Question: I have a UIView subclass that I'm drawing a PDF onto (using a CATiledLayer). I also need to draw on a specific region of that PDF, however the coordinate plane of the CATiledLayer when using CG to draw is way screwy.
See image:

I have a point (200,200), that I need to convert to the CATiledLayer's coordinate system, which is the 2nd plane shown above. I've tried doing this with some transforms, but nothing seems to work.
Thanks!
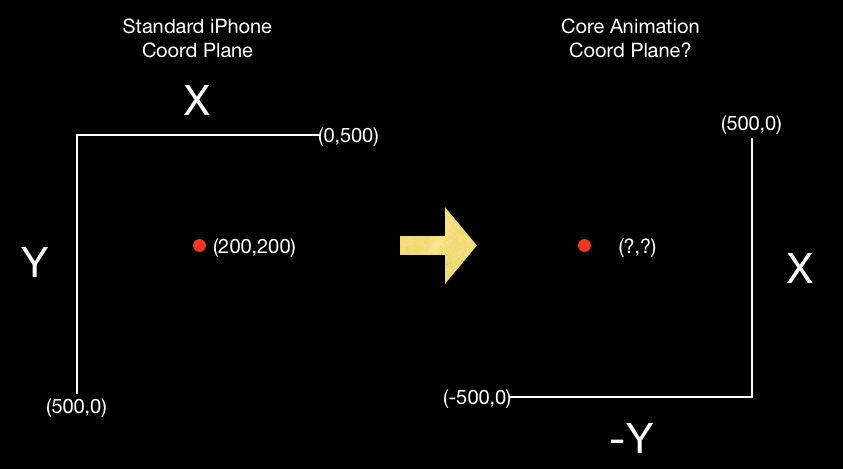
Answer: Here is what I had to do (using the example points/plane above):
'''
//rotatation origin
CGPoint rotateOrigin = CGPointMake(0,0);
//rotatation transform
CGAffineTransform translateTransform = CGAffineTransformMakeTranslation(rotateOrigin.x, rotateOrigin.y);
//rotate the plane 90 degrees
float radians = 90 * (M_PI / 180);
CGAffineTransform rotationTransform = CGAffineTransformMakeRotation(radians); CGAffineTransform customRotation = CGAffineTransformConcat(CGAffineTransformConcat( CGAffineTransformInvert(translateTransform), rotationTransform), translateTransform);
CGAffineTransform m1 = CGAffineTransformIdentity;
CGPoint startPoint = CGPointApplyAffineTransform(CGPointMake(200,200),m1);
//rotated point
CGPoint rotatedPoint = CGPointApplyAffineTransform(startPoint, customRotation);
//final rotated point- after adjusting for the rotation
rotatedPoint = CGPointApplyAffineTransform(rotatedPoint, CGAffineTransformMakeTranslation(500,-500));
'''